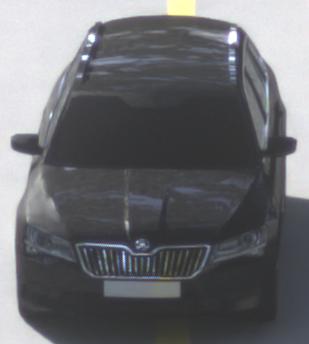
Make: Skoda
Model: Superb Combi 1.4 TSI
Detailed model: Superb (III) Combi
Model produced from: 2015/09
Model produced until: 2018/06
Doors: 5
Color: black
Road condition: dry road
Daytime: morning or afternoon
Contrast: low contrast